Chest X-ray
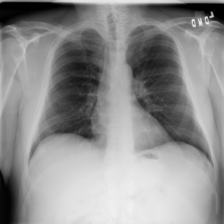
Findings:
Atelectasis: negative
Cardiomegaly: negative
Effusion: negative
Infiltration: negative
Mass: negative
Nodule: negative
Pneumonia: negative
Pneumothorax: negative
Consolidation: negative
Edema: negative
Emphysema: negative
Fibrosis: negative
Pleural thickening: negative
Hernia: negative